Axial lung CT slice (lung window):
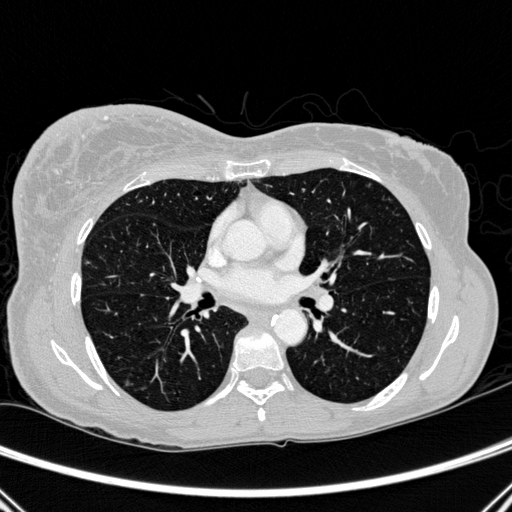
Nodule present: no